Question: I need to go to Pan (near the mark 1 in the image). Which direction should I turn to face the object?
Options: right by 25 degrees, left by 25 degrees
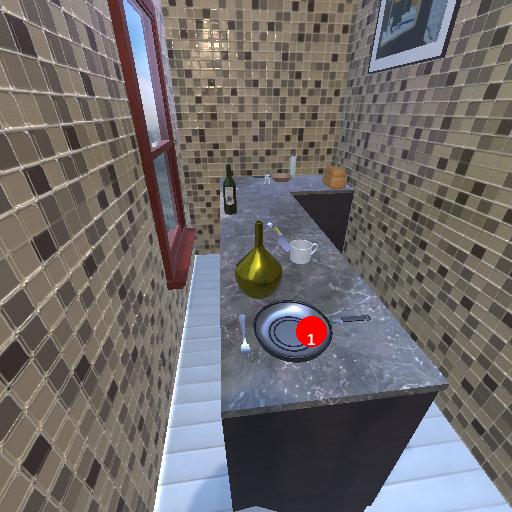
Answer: right by 25 degrees